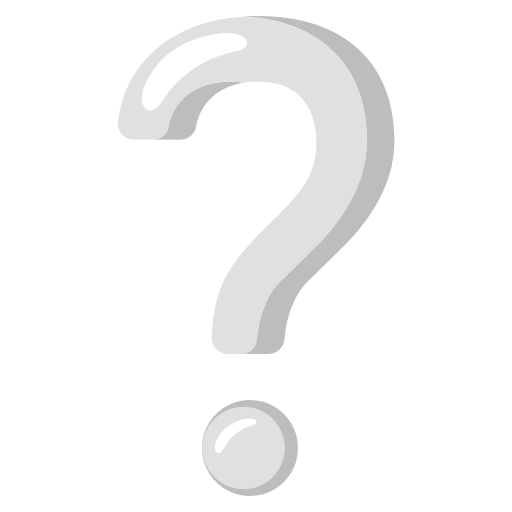
Emoji: ❔